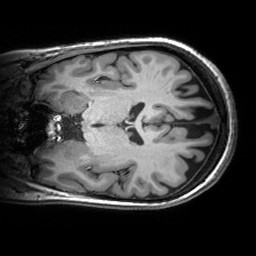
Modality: T1w
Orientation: coronal
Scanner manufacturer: siemens
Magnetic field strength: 3 T
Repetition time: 2.53 s
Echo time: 0.00299 s